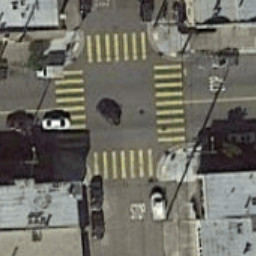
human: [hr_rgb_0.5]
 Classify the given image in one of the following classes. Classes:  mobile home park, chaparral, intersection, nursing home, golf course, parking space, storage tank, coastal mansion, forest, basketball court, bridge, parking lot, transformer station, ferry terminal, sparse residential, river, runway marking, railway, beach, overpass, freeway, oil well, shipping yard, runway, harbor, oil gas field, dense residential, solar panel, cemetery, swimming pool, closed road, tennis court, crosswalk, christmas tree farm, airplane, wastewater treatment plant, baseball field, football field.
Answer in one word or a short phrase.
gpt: crosswalk